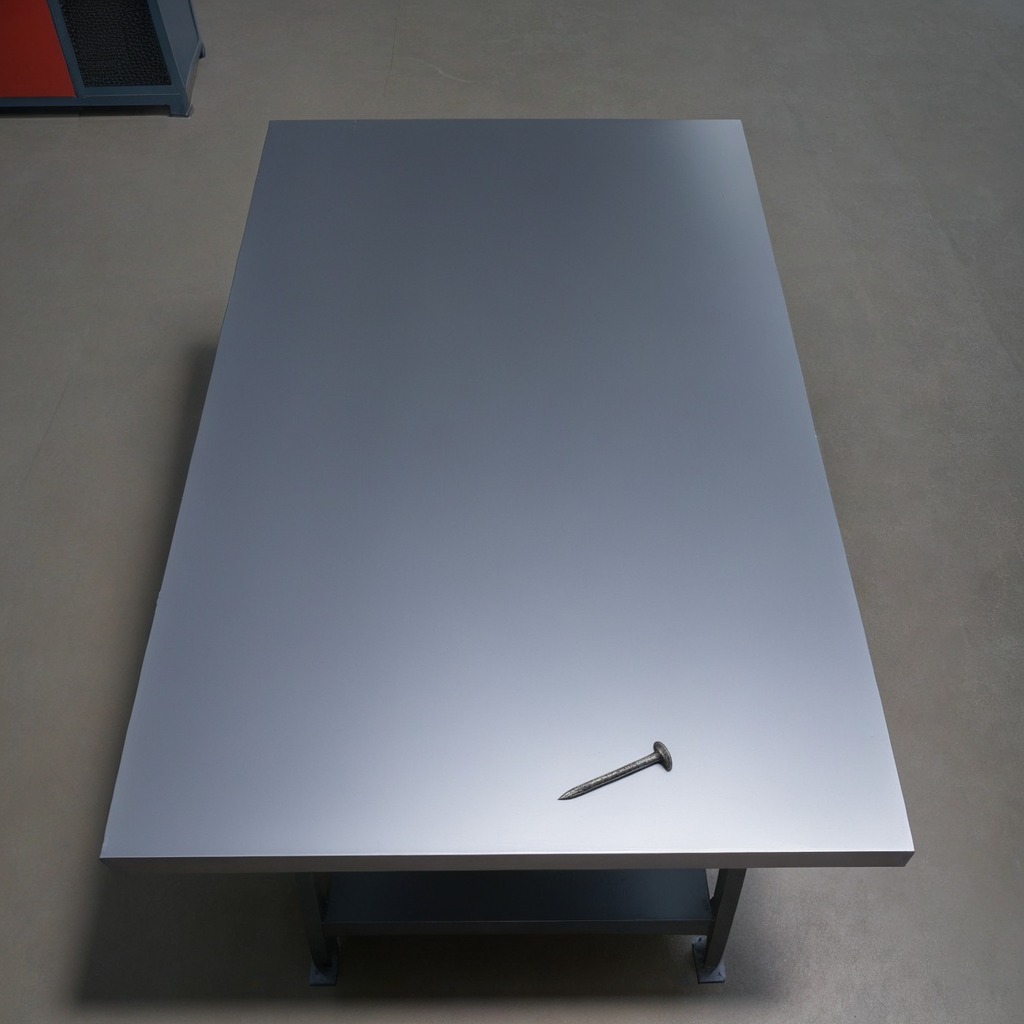
An iron nail is lying on the tabletop.